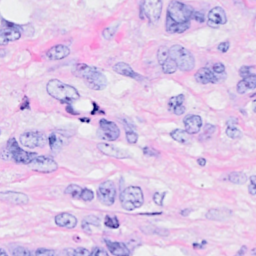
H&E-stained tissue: Breast